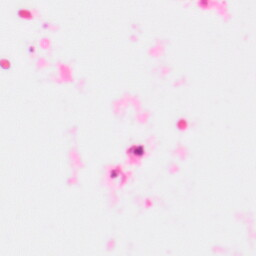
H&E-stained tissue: Colon